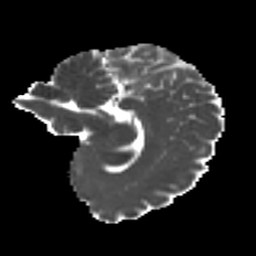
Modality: MD
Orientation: sagittal
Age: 23
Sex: female
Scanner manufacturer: ge
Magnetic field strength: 3 T
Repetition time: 7.8 s
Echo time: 0.0606 s